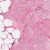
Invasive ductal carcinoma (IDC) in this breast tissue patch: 0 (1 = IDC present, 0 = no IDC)